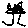
Label: tree